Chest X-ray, AP view. Patient: 80 years old, sex F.
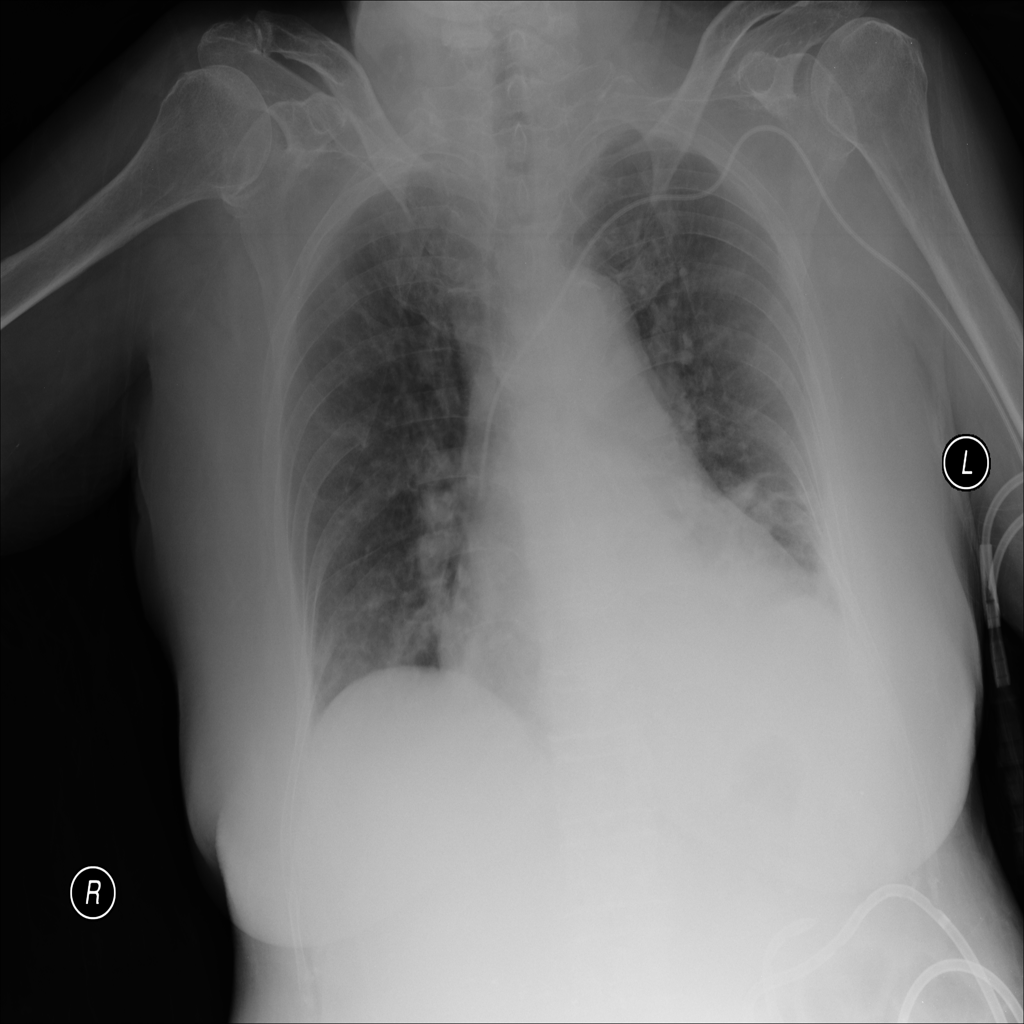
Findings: Effusion, Infiltration, Pneumonia